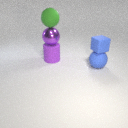
large purple metal sphere below large green rubber sphere